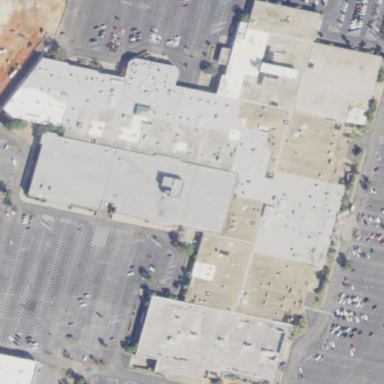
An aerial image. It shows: Mall building.